Interaction volume radius: 5 \u00c5
Interaction volume height: 25 \u00c5
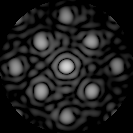
Disorder parameter: 0.2271